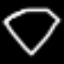
Label: diamond